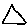
Label: triangle